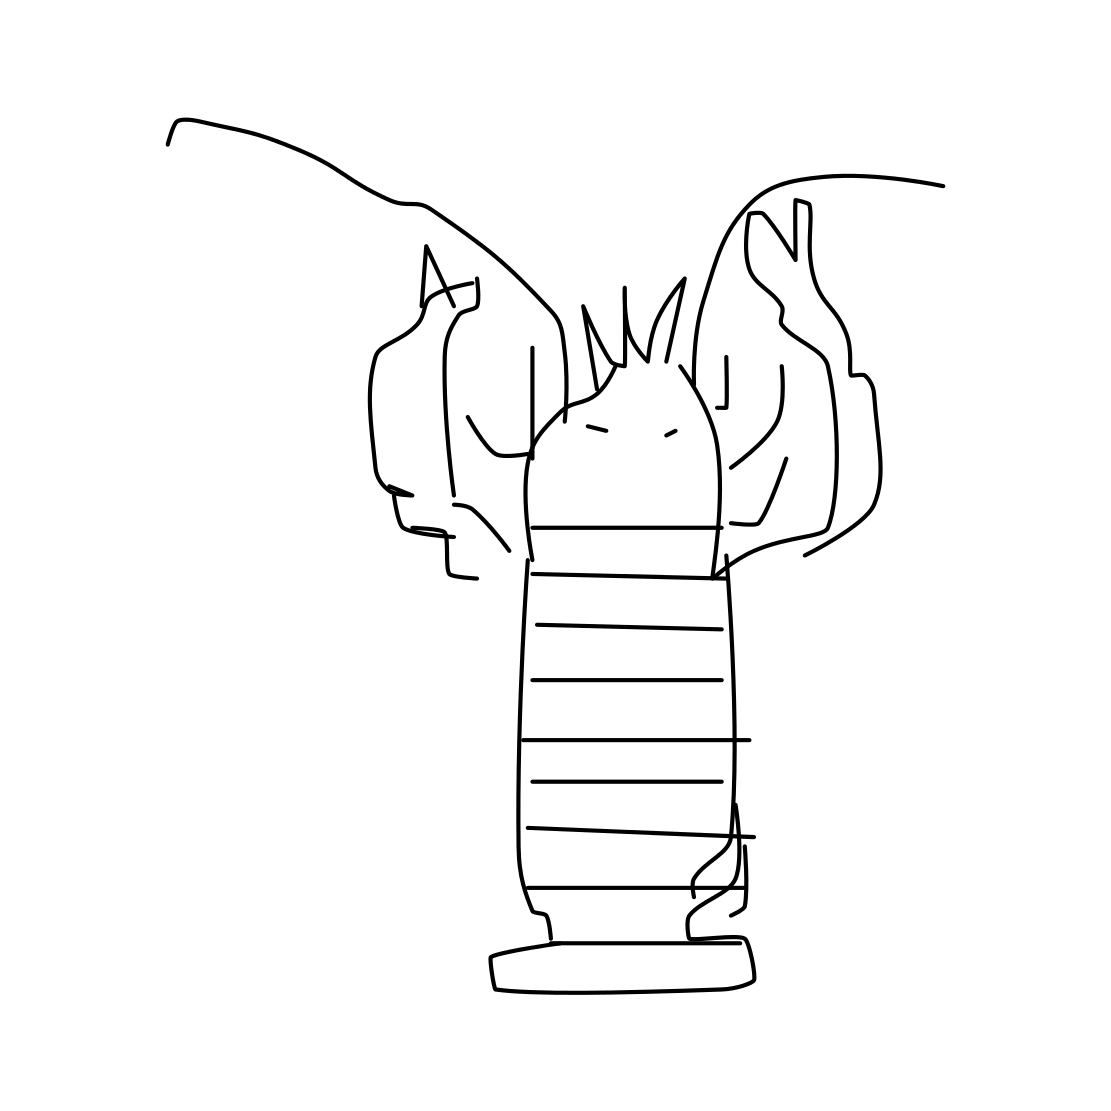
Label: lobster